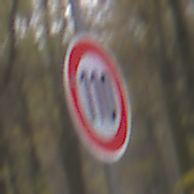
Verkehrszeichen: Geschwindigkeit110
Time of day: MorningAfternoon
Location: Outdoor (Nature)
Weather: Overcast
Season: Autumn
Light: Natural